Question: I'm trying to show a 3D model of a box that should rotate according to some accelerometer values that are read in real time (down is where gravity is at).
I have the box, I can use 'rotate', but when new values come in I can only rotate relative to the current position of the box with 'rotate'. Is there a way to either reset rotation to default values (0, 0, 0) or to set new absolute rotation values in Matlab?
Here's what I've got right now:

I tried to use the delta between old and new values, but the error gets too big too quickly.
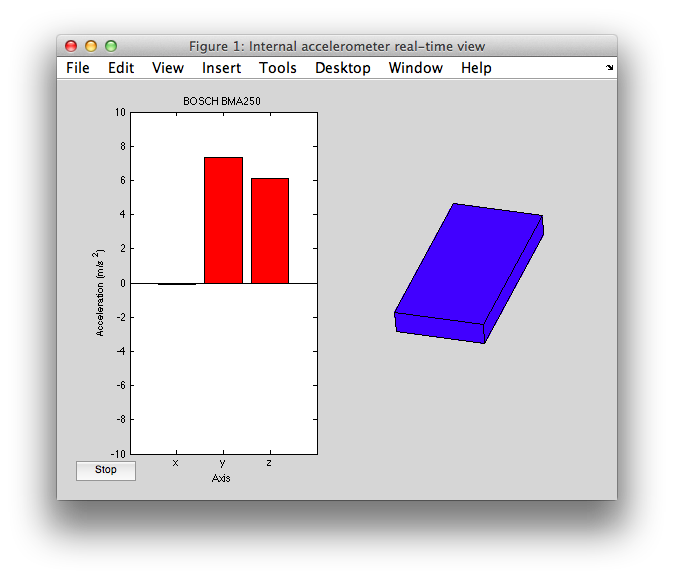
Answer: 'rotate' changes the actual data of your object, not just a view on it. Therefore, the only way to 'reset' would be to save the original data used to generate the object, and then re-set those data using calls like
'''
set(oh, 'Xdata', origXData)
set(oh, 'Ydata', origYData)
set(oh, 'Zdata', origZData)
'''
where 'oh' is the handle of the object.
An alternative would be not to use 'rotate' but 'view', which does not modify the object but only the viewpoint. However, a call to 'view' does not change the viewpoint relative to the current one, but only absolutely. Therefore you'd need to keep track of the current viewpoint in a variable, modify it based on your accelerometer readings, and set the new value.